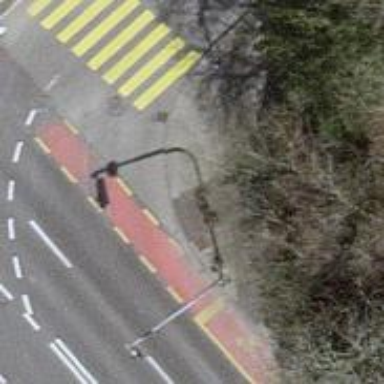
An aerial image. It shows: Asphalt sidewalk along the footway.